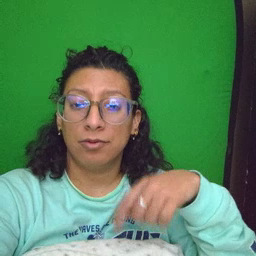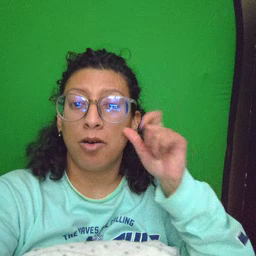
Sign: awake